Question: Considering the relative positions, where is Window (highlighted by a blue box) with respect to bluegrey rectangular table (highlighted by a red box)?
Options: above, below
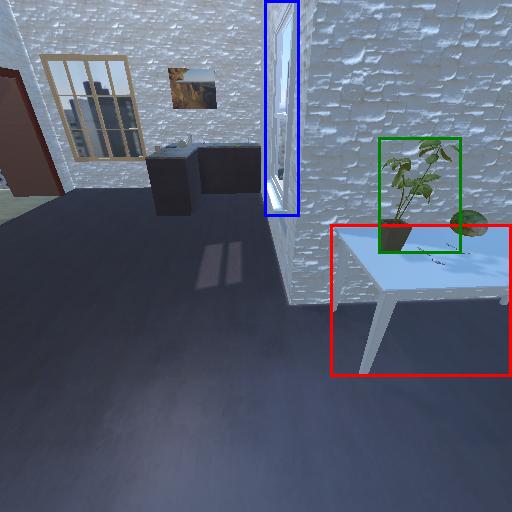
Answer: above